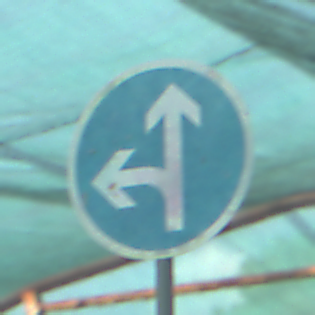
Verkehrszeichen: VorgeschriebeneFahrtrichtungGeradeausOderLinks
Umgebung: Roofed, Special
Tageszeit: MorningAfternoon
Wetter: PartlyCloudy
Licht: Natural
Jahreszeit: NotSpecified
Kontrast: MediumContrast